Question: I've been messing around with IDA Pro and trying to disassemble my own products just for the sake of it.
I've noticed a couple of things I don't understand because my assembly language knowledge is terrible. Here is a little chunk of code which invokes .
'''
CGContextSetRGBStrokeColor(ctx, 1, 1, 1, 1);
'''
In IDA it looks like this:

I don't understand a number of things:
1. How does 0x3F800000 relate to the number 1? I assume it is a reference, however I did not get what it refers to.
2. Why is MOVS being called three times instead of four (because there are four arguments)?
3. Are R0,R1,R2 etc. CPU registers?
4. Could someone explaing these:
<URL>
This file is a (therefore a file). That function comes from CoreGraphics.
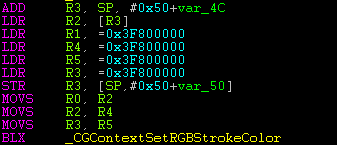
Answer: > How does 0x3F800000 relate to the number 1? I assume it is a reference, however I did not get what it refers to.
0x3F800000 is 1.0 in IEEE single precision representation. You could right click on that 0x3F800000 and choose floating point representation to convert it to 1.0.
> Why is MOVS being called three times instead of four (because there are four arguments)?
In the standard ARM calling convention, the first 4 arguments are stored in R0 to R3 respectively. The 'ldr r1, =0x3f800000' instruction already stores the 2nd argument.
> Are R0,R1,R2 etc. CPU registers?
Yes.
> Could someone explaing these:
Please don't take apart non-consecutive instructions, since the r3 at the 2nd instruction and that in the 3rd are different.
If you check the whole function, you should see that "var_4C" is the address to the variable 'ctx' on stack. Hence,
'''
add r3, sp, #0x50+var_4c
ldr r2, [r3]
'''
just means 'r2 = ctx'. The instruction 'movs r0, r2' much later put the context as the 1st argument.
Also, in ARM, var_?? is equivalent to the value -0x??. In ARM, the 5th argument and above are stored on the stack at [sp, #0], [sp, #4], etc. Hence, the instruction
'''
ldr r3, =0x3f800000
str r3, [sp, #0] ;// #0x50+var_50 = 0x50 - 0x50 = 0
'''
put the 1.0 on at the 5th argument.